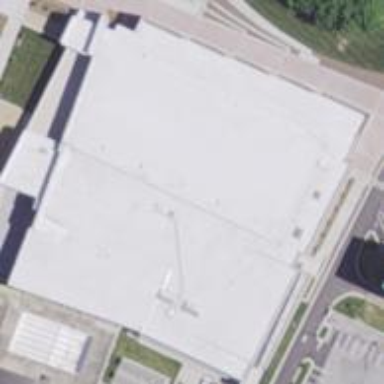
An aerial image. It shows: School building within sports center.